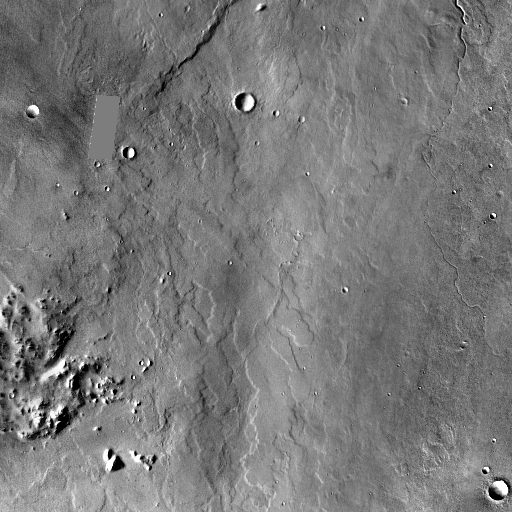
Crater classes present: Background, Other